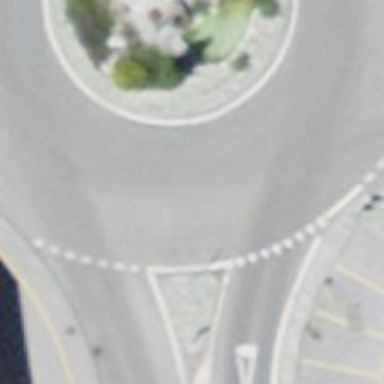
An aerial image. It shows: Secondary road with asphalt surface leading to roundabout.